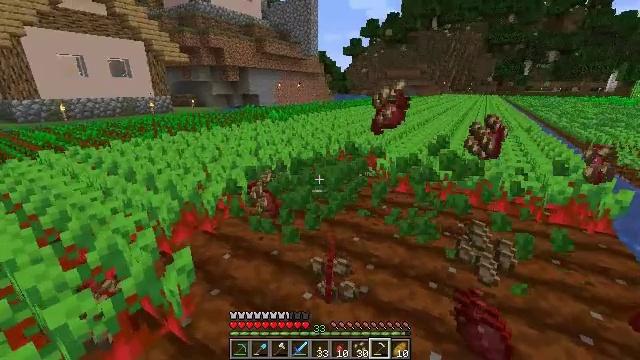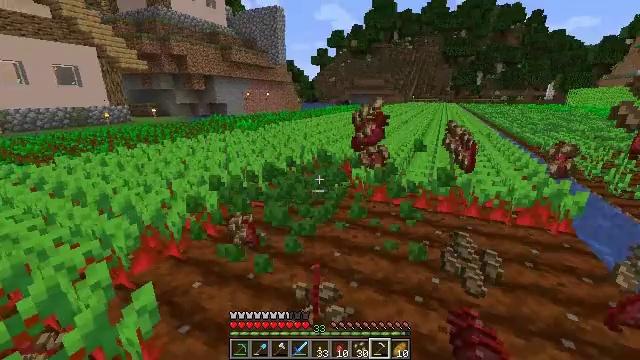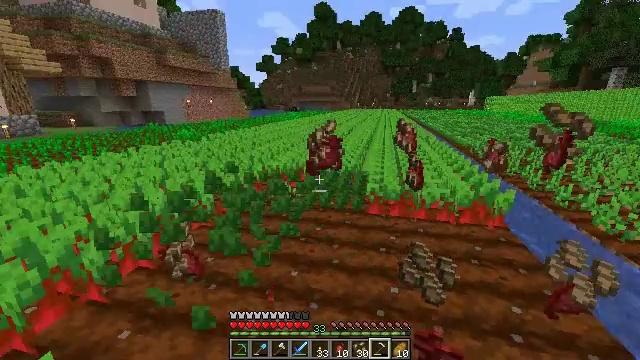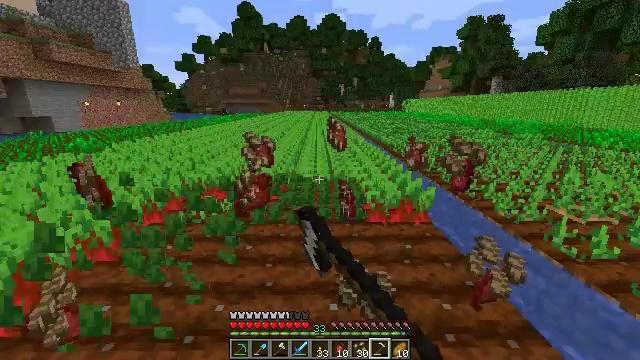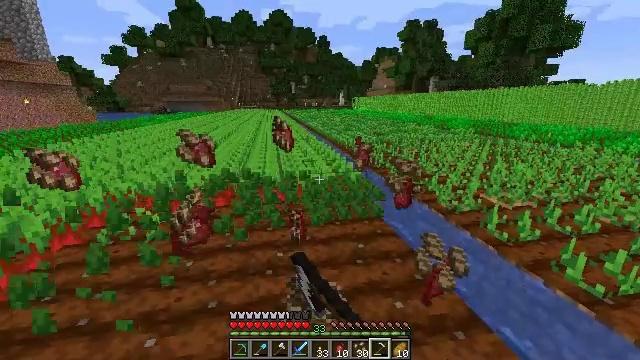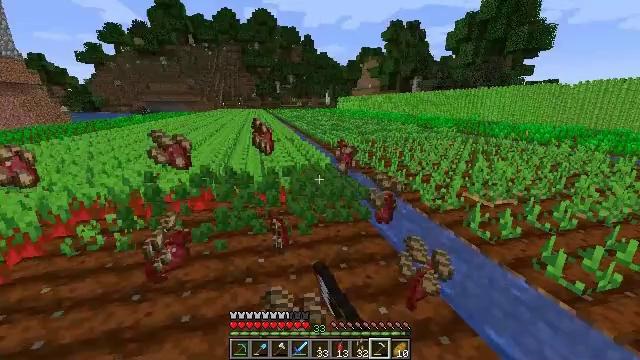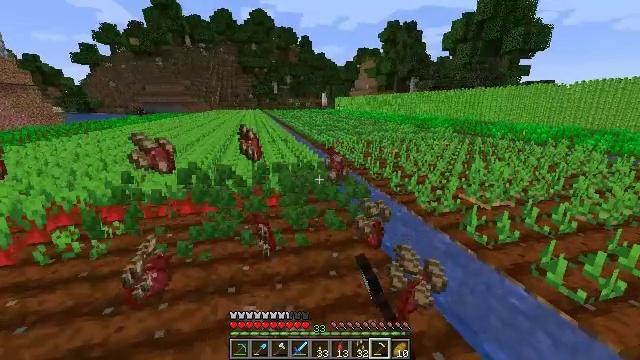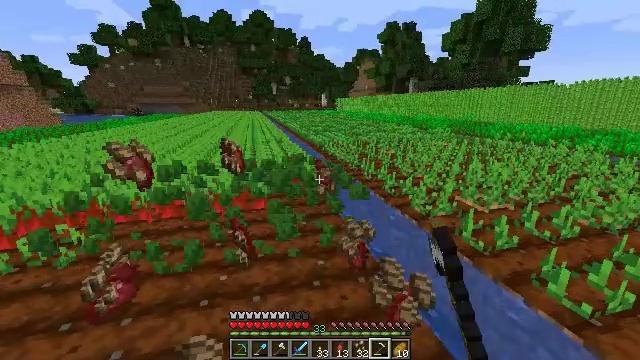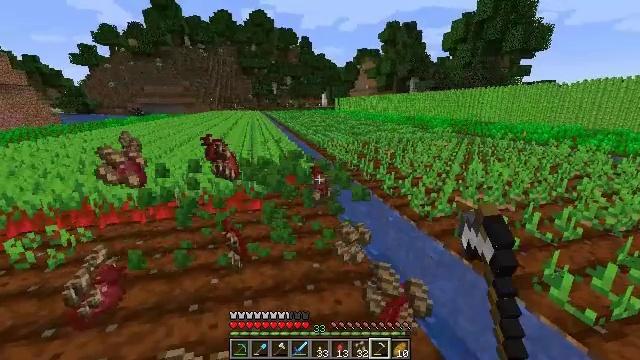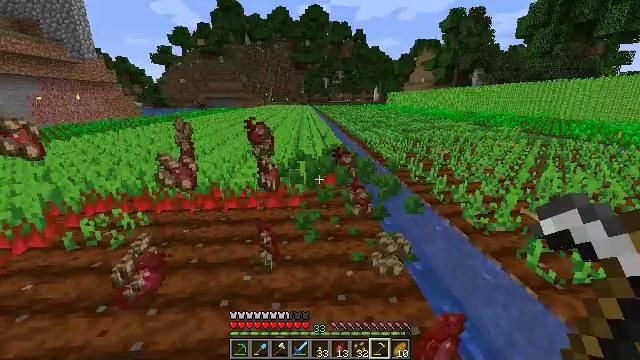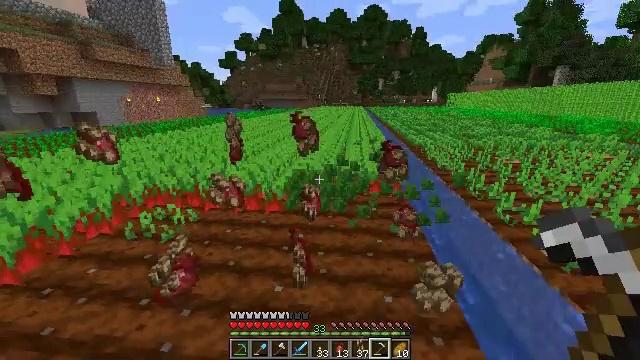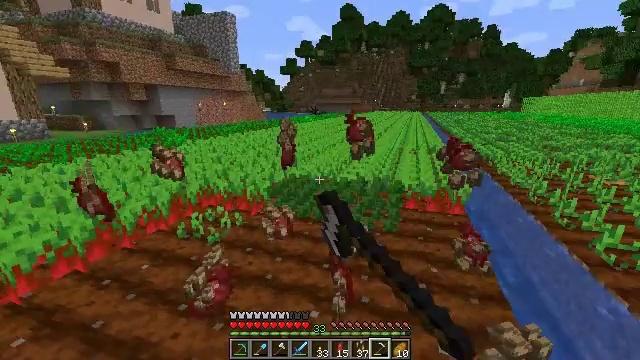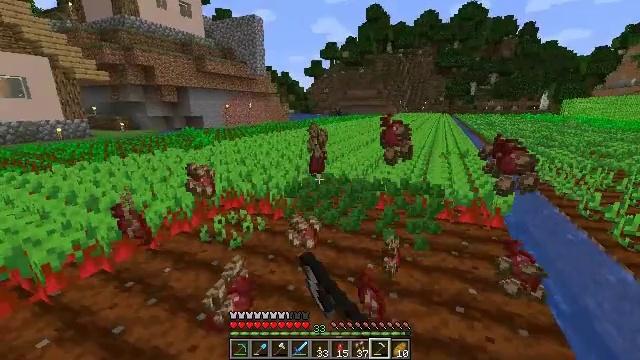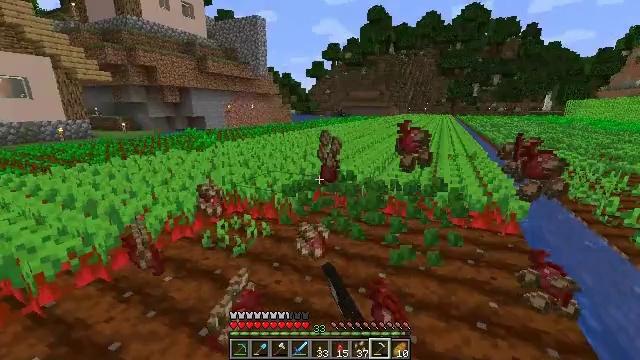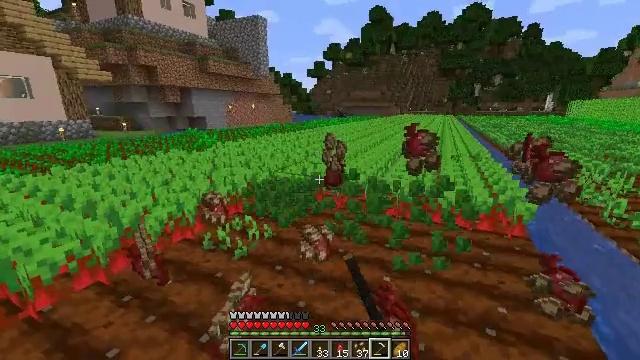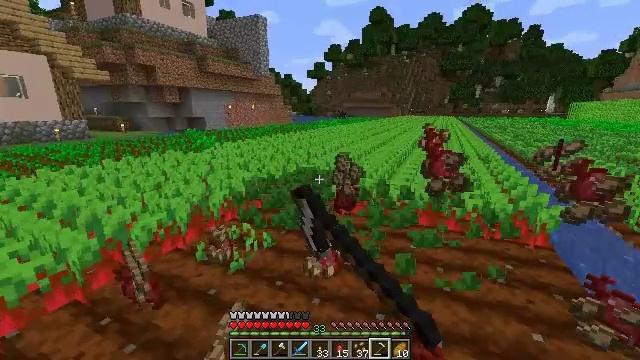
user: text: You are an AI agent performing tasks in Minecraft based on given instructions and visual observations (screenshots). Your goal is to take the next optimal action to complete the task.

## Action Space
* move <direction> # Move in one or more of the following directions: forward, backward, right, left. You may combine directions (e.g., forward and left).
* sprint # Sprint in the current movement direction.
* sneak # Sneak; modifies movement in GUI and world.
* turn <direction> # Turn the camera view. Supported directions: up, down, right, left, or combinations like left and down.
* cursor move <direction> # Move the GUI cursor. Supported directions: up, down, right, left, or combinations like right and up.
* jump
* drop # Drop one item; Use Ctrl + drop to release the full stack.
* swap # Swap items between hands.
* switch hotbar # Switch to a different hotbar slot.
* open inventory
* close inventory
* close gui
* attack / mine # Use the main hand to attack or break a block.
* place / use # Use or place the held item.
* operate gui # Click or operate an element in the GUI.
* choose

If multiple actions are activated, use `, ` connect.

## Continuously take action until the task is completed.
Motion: motion action
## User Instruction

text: Mine beetroots from the garden.
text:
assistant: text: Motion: move forward and move right, turn right and up, attack / mine
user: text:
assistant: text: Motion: move forward and move right, turn right and up, attack / mine
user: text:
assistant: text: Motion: move forward and move right, turn right, attack / mine
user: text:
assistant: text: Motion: move forward and move right, turn right, attack / mine
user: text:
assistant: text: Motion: move forward and move right, turn right, attack / mine
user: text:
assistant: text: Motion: move forward and move right, attack / mine
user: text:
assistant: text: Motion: move forward and move right, attack / mine
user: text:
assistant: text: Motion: move forward, attack / mine
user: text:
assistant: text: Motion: move forward, turn left, attack / mine
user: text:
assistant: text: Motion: move forward, turn left, attack / mine
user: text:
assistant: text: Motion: move forward and move left, turn left and up, attack / mine
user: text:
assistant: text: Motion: move forward and move left, turn left, attack / mine
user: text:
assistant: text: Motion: move forward and move left, attack / mine
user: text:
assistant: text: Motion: move forward, attack / mine
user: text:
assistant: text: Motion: move forward, attack / mine
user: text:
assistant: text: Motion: move forward and move right, turn right, attack / mine
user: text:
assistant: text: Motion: move forward and move right, turn right, attack / mine
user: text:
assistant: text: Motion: move forward and move right, turn right, attack / mine
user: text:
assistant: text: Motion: move forward and move right, turn right and down, attack / mine
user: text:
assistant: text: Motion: move forward and move right, turn right, attack / mine
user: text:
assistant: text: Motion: move forward and move right, attack / mine
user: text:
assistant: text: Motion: move forward and move right, attack / mine
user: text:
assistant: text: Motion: move forward, turn left, attack / mine
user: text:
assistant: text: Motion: move forward, turn left, attack / mine
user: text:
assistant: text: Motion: move forward, turn left, attack / mine
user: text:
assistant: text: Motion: move forward, turn left, attack / mine
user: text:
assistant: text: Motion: move forward, turn left, attack / mine
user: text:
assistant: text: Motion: move forward, turn left, attack / mine
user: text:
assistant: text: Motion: move forward, turn down, attack / mine
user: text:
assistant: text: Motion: move forward and move right, turn right and down, attack / mine